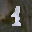
Label: 1